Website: home-depot
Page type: account-dashboard
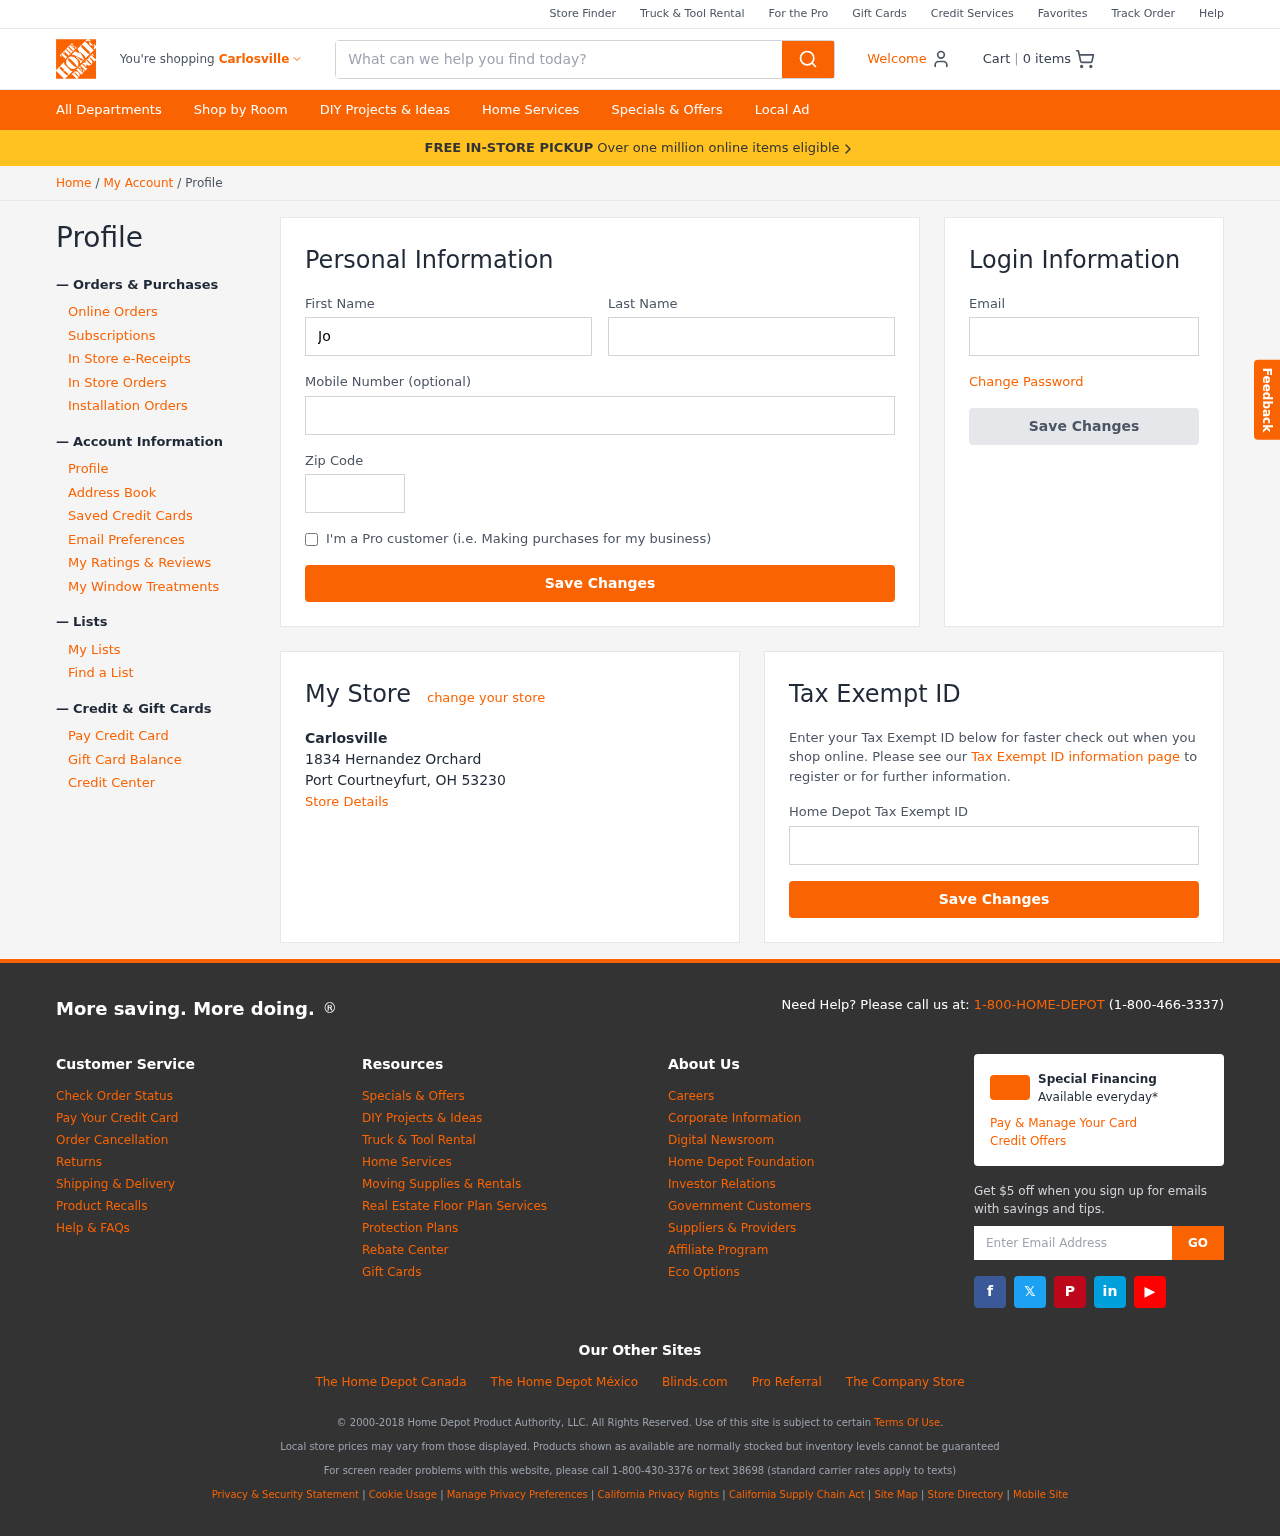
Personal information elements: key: PII_CITY
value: Carlosville
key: PII_EMAIL
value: jose_johnson@hotmail.com
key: PII_FIRSTNAME
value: Jose
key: PII_LASTNAME
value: Johnson
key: PII_LOCATION1_CITY_STATE_ZIP
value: Port Courtneyfurt, OH 53230
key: PII_LOCATION1_NAME
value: Carlosville
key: PII_LOCATION1_STREET
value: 1834 Hernandez Orchard
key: PII_PHONE
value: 2068486187
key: PII_POSTCODE
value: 07205
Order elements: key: ORDER_NUM_ITEMS
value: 0
Search elements: key: HEADER_SEARCH
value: What can we help you find today?